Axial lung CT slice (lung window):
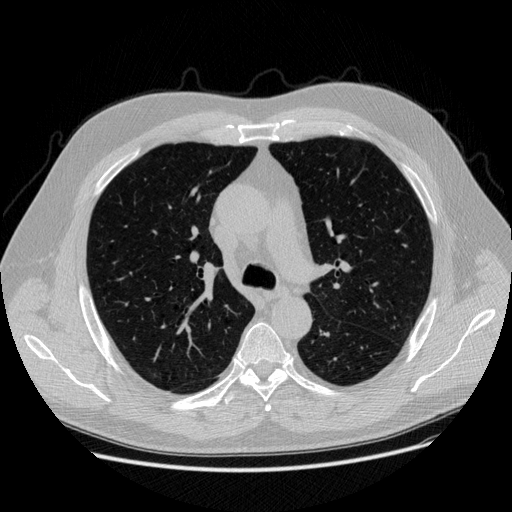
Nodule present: no